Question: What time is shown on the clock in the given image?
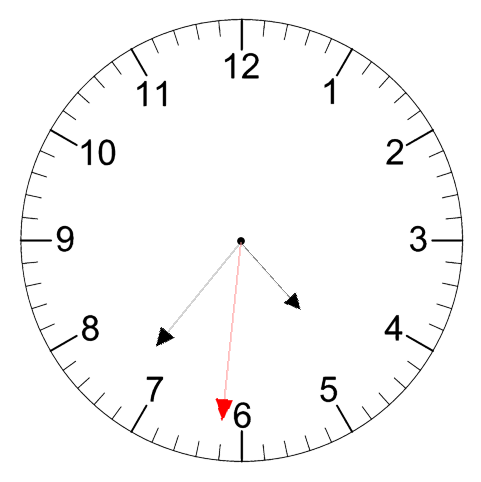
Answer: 04:36:31